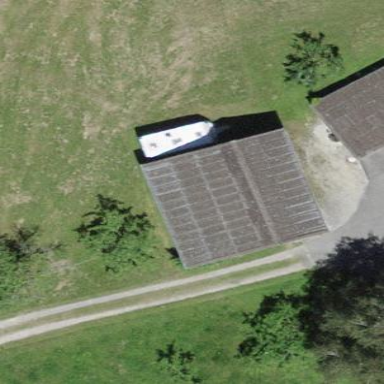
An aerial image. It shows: Shed.